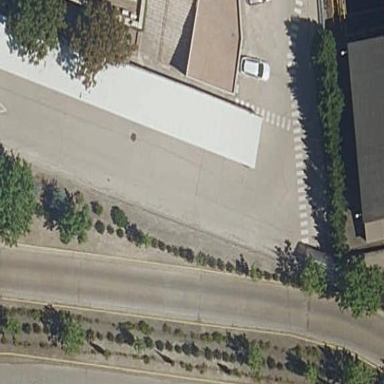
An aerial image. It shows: View of roof of building.